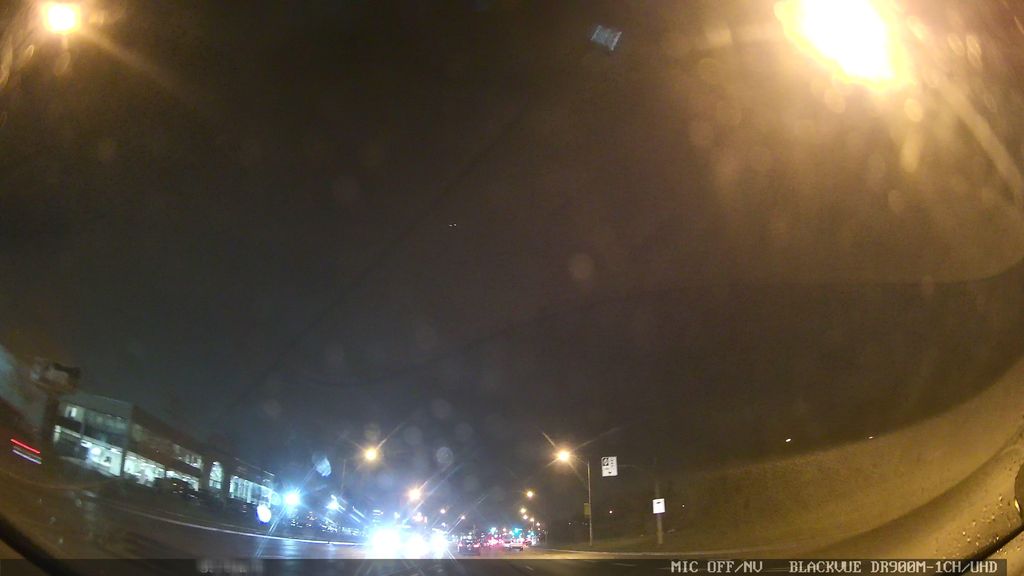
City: toronto